Question: Alloy theme definition interface allows to assign a customized image for each signature. It is possible to choose an image from a list of predefined images. But, I am wondering if it is possible to add my own image to this list?!

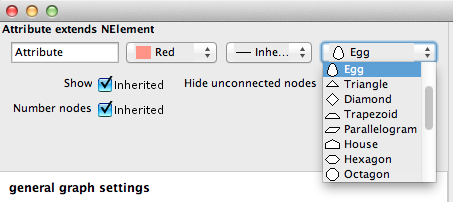
Answer: The alloy source code is available and you may edit it to your needs.
The source code is included in the jar you use to run the Alloy Analyzer.
There is no built-in customization to do this.